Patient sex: M
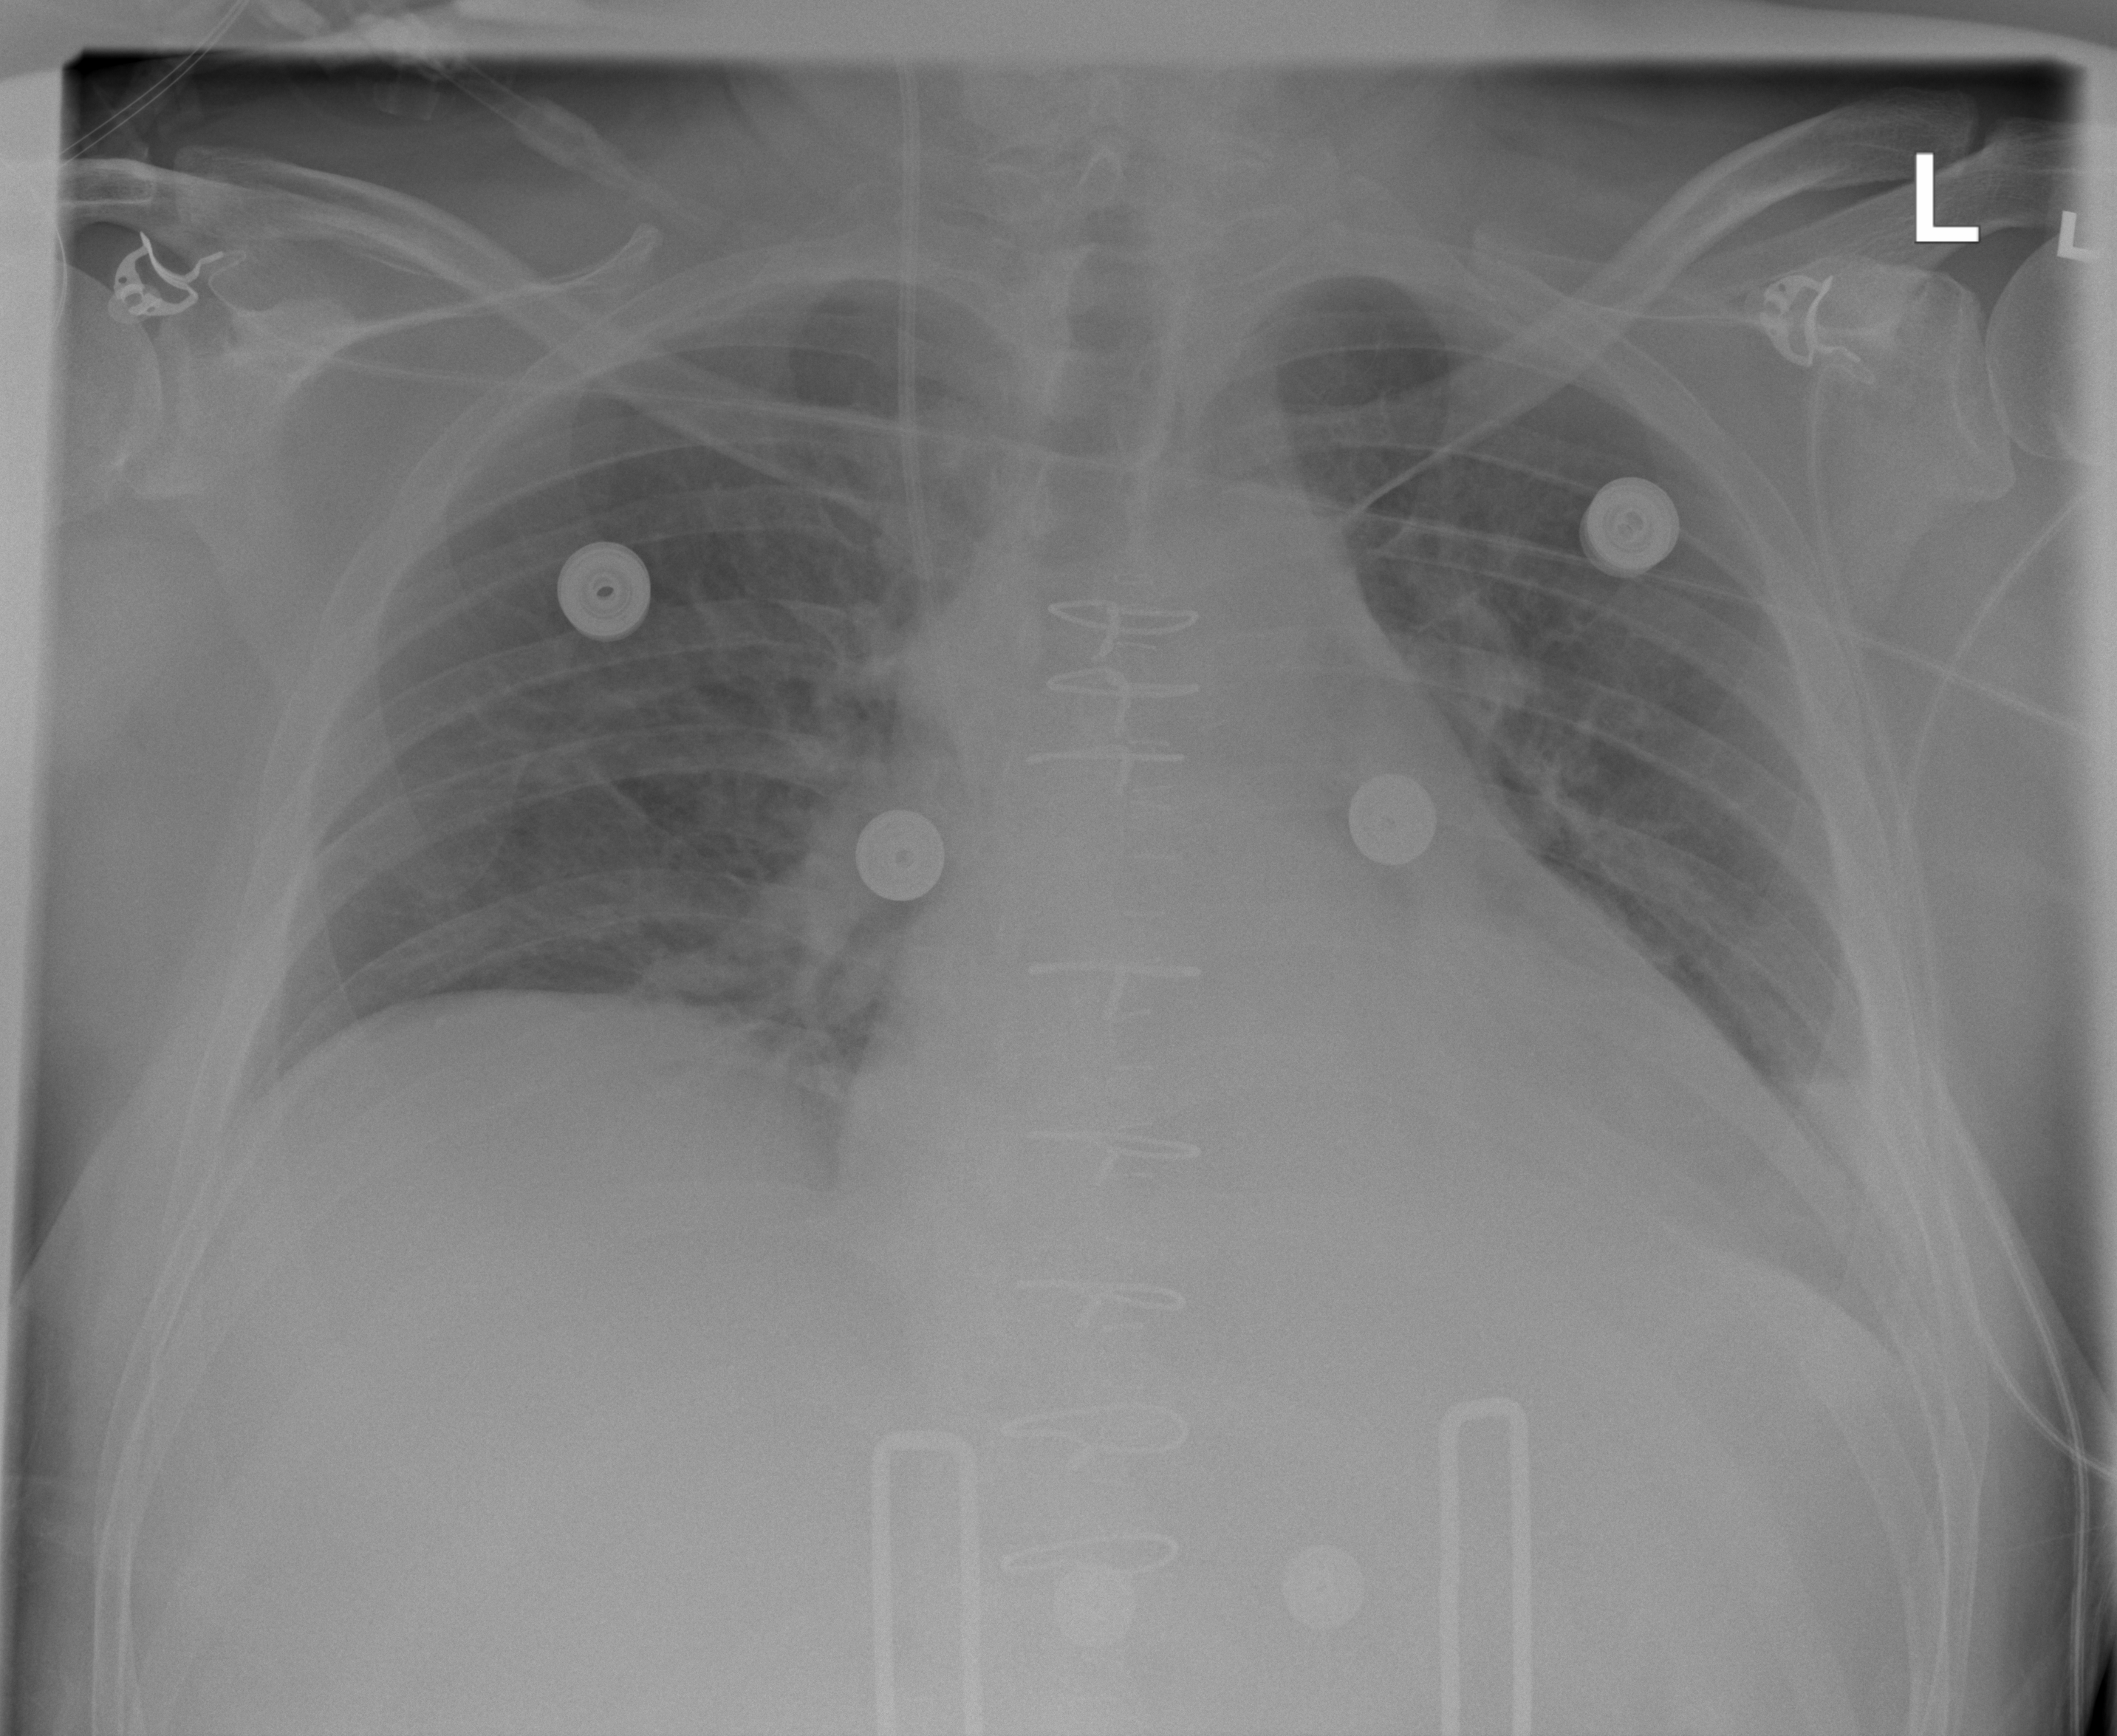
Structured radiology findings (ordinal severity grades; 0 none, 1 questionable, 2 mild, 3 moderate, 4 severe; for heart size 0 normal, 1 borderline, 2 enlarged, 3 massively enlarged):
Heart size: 1
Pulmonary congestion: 0
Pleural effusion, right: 0
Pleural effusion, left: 2
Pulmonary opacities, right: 0
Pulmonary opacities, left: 0
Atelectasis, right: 2
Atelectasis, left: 2